Question: I am trying to do a simple http get request in Node-RED. According to online documentation I have to pass the parameters in a function as input for the http request node. My function looks like this;
'''
msg.url = "https://api.socialstudio.radian6.com/v3/posts"
msg.method = "GET"
msg.headers = {'access_token': access_token}
msg.payload = {
'topics': 234243,
'limit': 100,
}
return msg;
'''
However when i look at the server response i get the error:
'''
["{"error":{"message":"Missing topics parameter.","statusCode":400,"errorCode":"MC-Unknown","requestId":"RnY9E0pbcU1lkiaf"},"meta":null}"][1]
'''
I have tried other api's but I have not yet been able to pass the payload parameters.
What am I doing wrong?

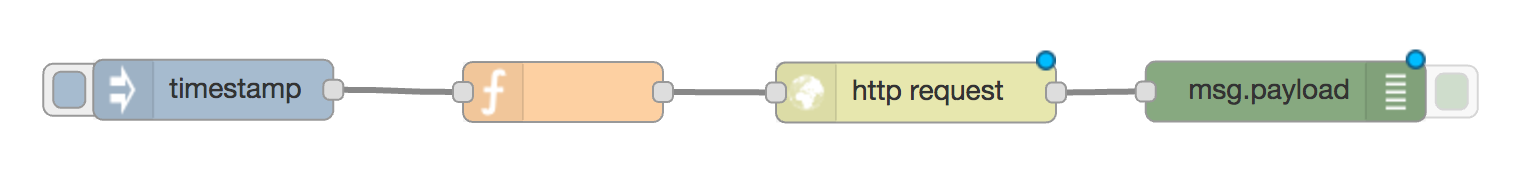
Answer: If you want to pass query parameters for a GET request you should set the base URL in the 'http request node' and use the mustache syntax to include them:
'''
https://api.socialstudio.radian6.com/v3/posts?topics={topics},limit={limts}
'''
and change the function node to this:
'''
msg.method = "GET"
msg.headers = {'access_token': access_token}
msg.topics = 234243;
msg.limit = 100;
return msg;
'''